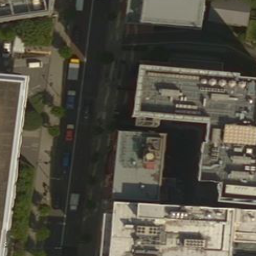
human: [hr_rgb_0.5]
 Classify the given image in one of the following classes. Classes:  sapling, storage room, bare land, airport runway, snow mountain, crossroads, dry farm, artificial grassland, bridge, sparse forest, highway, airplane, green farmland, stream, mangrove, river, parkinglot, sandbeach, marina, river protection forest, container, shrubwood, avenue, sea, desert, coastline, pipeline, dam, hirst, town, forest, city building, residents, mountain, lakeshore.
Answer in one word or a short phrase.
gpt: city building